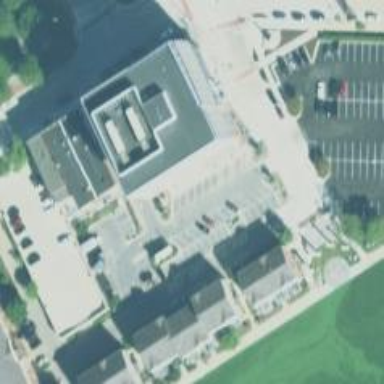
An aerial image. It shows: Commercial building.